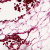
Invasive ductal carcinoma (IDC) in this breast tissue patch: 0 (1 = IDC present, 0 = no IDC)